Question: Im using xcode 4.5.2. While working in storyboard I'm trying to show popover.
But In the list of segue styles, "popover" style is not present.

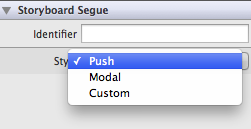
Answer: Only on iPad, use a actionsheet or custom view.